Question: i have fancybox in my gallery that are populated in my web page using datalist1.
my fancybox image viewer is working when I set the imageUrl and href value like this
'''
<a class="fancybox" rel="group" href="~/Image/Slides/Image1.jpg">
<asp:Image ID="Image1" ImageUrl="~/Image/Slides/Image1.jpg" runat="server" Width="50%"/></a>
&nbsp;&nbsp;
'''
now the problem is,
i'm not setting the ImageUrl my code behind does
so i set the imageUrl using Eval, Like this
'''
<asp:Image ID="Image1" ImageUrl='<%# Eval("Value") %>' runat="server" Width="50%"/>
'''
and here's my C# code for populating
'''
protected void Page_Load(object sender, EventArgs e)
{
if (!IsPostBack)
{
string[] filePaths = Directory.GetFiles(Server.MapPath("~/Image/Slides/"));
List<ListItem> files = new List<ListItem>();
foreach (string filePath in filePaths)
{
string fileName = Path.GetFileName(filePath);
files.Add(new ListItem(fileName, "~/Image/Slides/" + fileName));
}
DataList1.DataSource = files;
DataList1.DataBind();
}
}
protected void Upload(object sender, EventArgs e)
{
if (FileUpload1.HasFile)
{
string fileName = Path.GetFileName(FileUpload1.PostedFile.FileName);
FileUpload1.PostedFile.SaveAs(Server.MapPath("~/Image/Slides/") + fileName);
Response.Redirect(Request.Url.AbsoluteUri);
}
}
'''
so to be able to use the fancybox I have to set the value of href,
so I tried to to set it like this
'''
<asp:DataList ID="DataList1" runat="server" RepeatColumns = "4" CellPadding = "4"
Width="535px">
<ItemTemplate>
<table border="0" cellpadding="0" cellspacing="0" width = "120px">
<tr>
<td align = "center">
<a class="fancybox" rel="group" href='<%# Eval("Value") %>'>
<asp:Image ID="Image1" ImageUrl='<%# Eval("Value") %>' runat="server" Width="50%" class="fancybox"/></a>
&nbsp;&nbsp;
</td>
</tr>
<tr>
<td align = "center">
<%# Eval("Text") %>
</td>
</tr>
</table>
</ItemTemplate>
'''
notice the 'href='<%# Eval("Value") %>'' so meaning to say what ever the value of imageurl that will be the value of the href in my mind that it should be
but its not because everytime i click the image my fancybox is not working
here's what happened after clicking the image

please help me
thank you very much
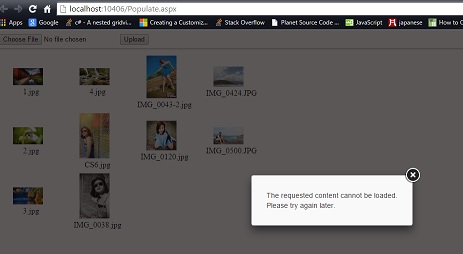
Answer: Just change the HTML 'a' tag to 'asp:HyperLink' which belongs to 'System.Web.UI.WebControls' like this.
'''
<asp:HyperLink runat="server" CssClass="fancybox" rel="group" NavigateUrl='<%# Eval("Value") %>'>
<asp:Image ID="Image1" runat="server"
ImageUrl='<%# Eval("Value") %>'
Width="50%" />
</asp:HyperLink>
'''
Reason: "~/" is won't resolve for HTML controls